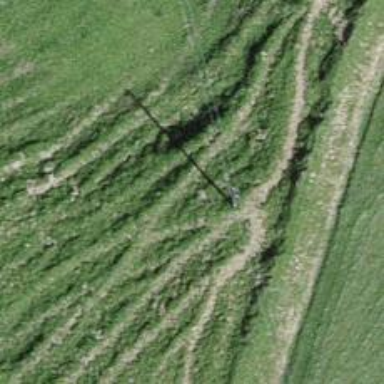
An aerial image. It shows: Minor power line.